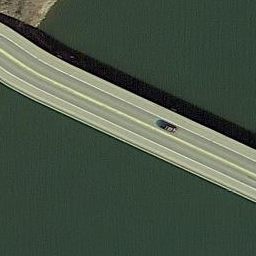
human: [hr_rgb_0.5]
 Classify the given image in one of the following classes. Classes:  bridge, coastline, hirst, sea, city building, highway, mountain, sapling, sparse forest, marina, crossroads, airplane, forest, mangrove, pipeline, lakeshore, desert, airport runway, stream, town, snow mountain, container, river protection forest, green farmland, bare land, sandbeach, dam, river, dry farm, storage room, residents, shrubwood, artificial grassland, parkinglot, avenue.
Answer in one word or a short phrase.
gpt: bridge